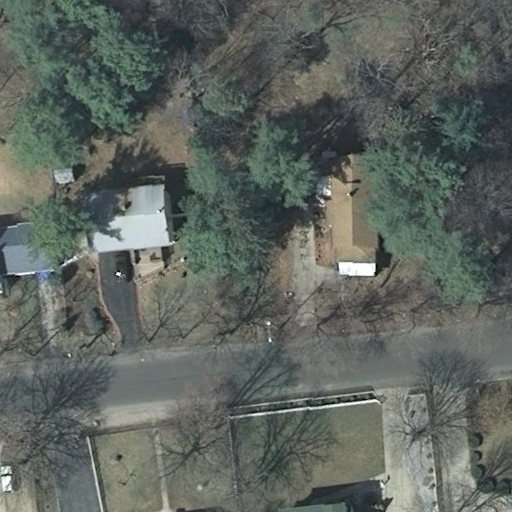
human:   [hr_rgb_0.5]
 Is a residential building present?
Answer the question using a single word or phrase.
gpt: yes

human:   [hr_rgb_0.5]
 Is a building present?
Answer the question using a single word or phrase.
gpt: yes

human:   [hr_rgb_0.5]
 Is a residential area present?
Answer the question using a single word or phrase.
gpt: yes

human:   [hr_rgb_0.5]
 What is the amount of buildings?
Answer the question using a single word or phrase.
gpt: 4

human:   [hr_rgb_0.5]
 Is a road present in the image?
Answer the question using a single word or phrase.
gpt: yes

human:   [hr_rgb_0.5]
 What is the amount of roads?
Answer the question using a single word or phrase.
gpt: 1

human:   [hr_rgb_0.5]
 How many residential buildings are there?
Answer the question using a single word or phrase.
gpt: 4

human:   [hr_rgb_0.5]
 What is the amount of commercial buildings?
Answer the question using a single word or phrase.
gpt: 0

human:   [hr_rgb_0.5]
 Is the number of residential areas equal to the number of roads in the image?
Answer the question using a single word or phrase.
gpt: yes

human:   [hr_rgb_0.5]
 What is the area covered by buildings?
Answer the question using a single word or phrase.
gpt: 591m2

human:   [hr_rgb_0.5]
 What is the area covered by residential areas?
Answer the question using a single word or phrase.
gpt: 10611m2

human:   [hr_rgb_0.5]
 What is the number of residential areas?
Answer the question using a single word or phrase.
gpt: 1

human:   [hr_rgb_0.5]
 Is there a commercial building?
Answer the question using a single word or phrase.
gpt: no

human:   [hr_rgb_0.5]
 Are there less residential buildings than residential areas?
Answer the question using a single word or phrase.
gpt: no

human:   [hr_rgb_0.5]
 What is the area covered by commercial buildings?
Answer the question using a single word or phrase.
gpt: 0m2

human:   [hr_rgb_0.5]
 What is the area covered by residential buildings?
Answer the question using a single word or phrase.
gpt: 591m2

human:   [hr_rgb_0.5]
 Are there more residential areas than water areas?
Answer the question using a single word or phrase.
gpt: yes

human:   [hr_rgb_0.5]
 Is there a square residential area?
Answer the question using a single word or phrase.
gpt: no

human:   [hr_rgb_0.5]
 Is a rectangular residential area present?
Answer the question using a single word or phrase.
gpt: yes

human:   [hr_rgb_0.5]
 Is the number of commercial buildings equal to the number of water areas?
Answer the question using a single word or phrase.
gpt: yes

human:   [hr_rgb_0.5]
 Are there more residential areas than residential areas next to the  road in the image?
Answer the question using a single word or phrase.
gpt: no

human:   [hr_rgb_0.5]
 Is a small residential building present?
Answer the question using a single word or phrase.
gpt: yes

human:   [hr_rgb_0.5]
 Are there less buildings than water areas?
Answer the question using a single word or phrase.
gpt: no

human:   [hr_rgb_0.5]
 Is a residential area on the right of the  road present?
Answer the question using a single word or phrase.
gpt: no

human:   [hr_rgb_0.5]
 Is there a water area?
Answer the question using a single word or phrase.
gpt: no

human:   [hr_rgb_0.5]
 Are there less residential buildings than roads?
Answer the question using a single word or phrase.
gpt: no

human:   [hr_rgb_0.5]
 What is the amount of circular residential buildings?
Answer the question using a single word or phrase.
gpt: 0

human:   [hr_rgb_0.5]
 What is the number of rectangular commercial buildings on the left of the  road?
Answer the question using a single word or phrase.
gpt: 0

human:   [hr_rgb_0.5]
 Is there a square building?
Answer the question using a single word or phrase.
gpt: no

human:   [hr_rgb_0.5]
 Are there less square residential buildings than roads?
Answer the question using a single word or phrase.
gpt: yes

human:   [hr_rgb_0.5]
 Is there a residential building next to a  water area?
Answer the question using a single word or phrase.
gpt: no

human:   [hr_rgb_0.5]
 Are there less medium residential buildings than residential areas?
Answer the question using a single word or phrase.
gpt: no

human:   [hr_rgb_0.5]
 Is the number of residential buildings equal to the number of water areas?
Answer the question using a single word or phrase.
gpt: no

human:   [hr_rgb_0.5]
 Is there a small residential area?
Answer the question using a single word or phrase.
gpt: no

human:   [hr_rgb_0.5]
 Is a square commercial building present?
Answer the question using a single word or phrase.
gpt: no

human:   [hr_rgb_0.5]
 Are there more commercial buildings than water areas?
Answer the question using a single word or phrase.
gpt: no

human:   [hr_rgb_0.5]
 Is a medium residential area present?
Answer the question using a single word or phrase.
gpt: no

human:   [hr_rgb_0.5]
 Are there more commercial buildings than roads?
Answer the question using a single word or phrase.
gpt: no

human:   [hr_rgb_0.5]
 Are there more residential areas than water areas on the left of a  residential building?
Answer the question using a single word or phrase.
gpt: yes

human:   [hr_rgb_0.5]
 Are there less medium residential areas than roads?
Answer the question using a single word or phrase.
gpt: yes

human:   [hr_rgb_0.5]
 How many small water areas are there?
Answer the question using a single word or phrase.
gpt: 0

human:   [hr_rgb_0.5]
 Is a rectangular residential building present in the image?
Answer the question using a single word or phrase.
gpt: yes

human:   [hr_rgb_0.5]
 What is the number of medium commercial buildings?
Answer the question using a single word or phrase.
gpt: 0

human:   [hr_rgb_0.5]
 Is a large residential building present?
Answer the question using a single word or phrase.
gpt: no

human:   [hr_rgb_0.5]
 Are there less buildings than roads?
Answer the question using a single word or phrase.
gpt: no

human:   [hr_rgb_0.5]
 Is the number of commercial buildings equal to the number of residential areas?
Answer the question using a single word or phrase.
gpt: no

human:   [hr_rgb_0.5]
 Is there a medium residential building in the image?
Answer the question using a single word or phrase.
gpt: yes

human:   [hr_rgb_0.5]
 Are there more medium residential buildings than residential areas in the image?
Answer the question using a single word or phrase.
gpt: yes

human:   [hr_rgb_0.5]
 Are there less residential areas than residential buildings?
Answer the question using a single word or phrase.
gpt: yes

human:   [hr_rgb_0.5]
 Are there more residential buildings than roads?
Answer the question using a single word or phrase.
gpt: yes

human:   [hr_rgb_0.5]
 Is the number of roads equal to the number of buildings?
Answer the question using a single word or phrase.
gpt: no

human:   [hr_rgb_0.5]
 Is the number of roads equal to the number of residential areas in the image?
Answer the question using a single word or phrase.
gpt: yes

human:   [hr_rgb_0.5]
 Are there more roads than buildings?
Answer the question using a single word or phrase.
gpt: no

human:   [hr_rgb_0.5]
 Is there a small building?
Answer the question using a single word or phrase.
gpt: yes

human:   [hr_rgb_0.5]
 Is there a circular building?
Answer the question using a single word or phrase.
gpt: no

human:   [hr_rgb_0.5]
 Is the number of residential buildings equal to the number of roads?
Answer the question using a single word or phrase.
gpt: no

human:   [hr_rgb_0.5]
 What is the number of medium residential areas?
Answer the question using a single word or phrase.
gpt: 0

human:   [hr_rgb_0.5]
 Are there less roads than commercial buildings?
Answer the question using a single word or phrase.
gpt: no

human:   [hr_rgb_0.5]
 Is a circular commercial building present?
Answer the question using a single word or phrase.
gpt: no

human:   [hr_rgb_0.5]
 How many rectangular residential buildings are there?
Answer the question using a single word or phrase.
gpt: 3

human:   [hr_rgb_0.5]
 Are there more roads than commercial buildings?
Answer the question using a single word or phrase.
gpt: yes

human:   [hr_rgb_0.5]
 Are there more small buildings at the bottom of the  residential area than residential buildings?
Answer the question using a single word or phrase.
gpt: no

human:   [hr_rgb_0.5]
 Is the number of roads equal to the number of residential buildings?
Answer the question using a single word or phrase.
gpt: no

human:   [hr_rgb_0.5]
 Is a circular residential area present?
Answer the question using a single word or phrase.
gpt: no